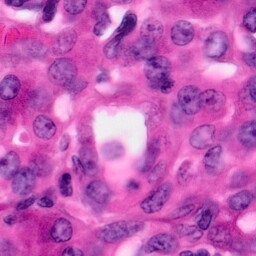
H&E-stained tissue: Pancreatic